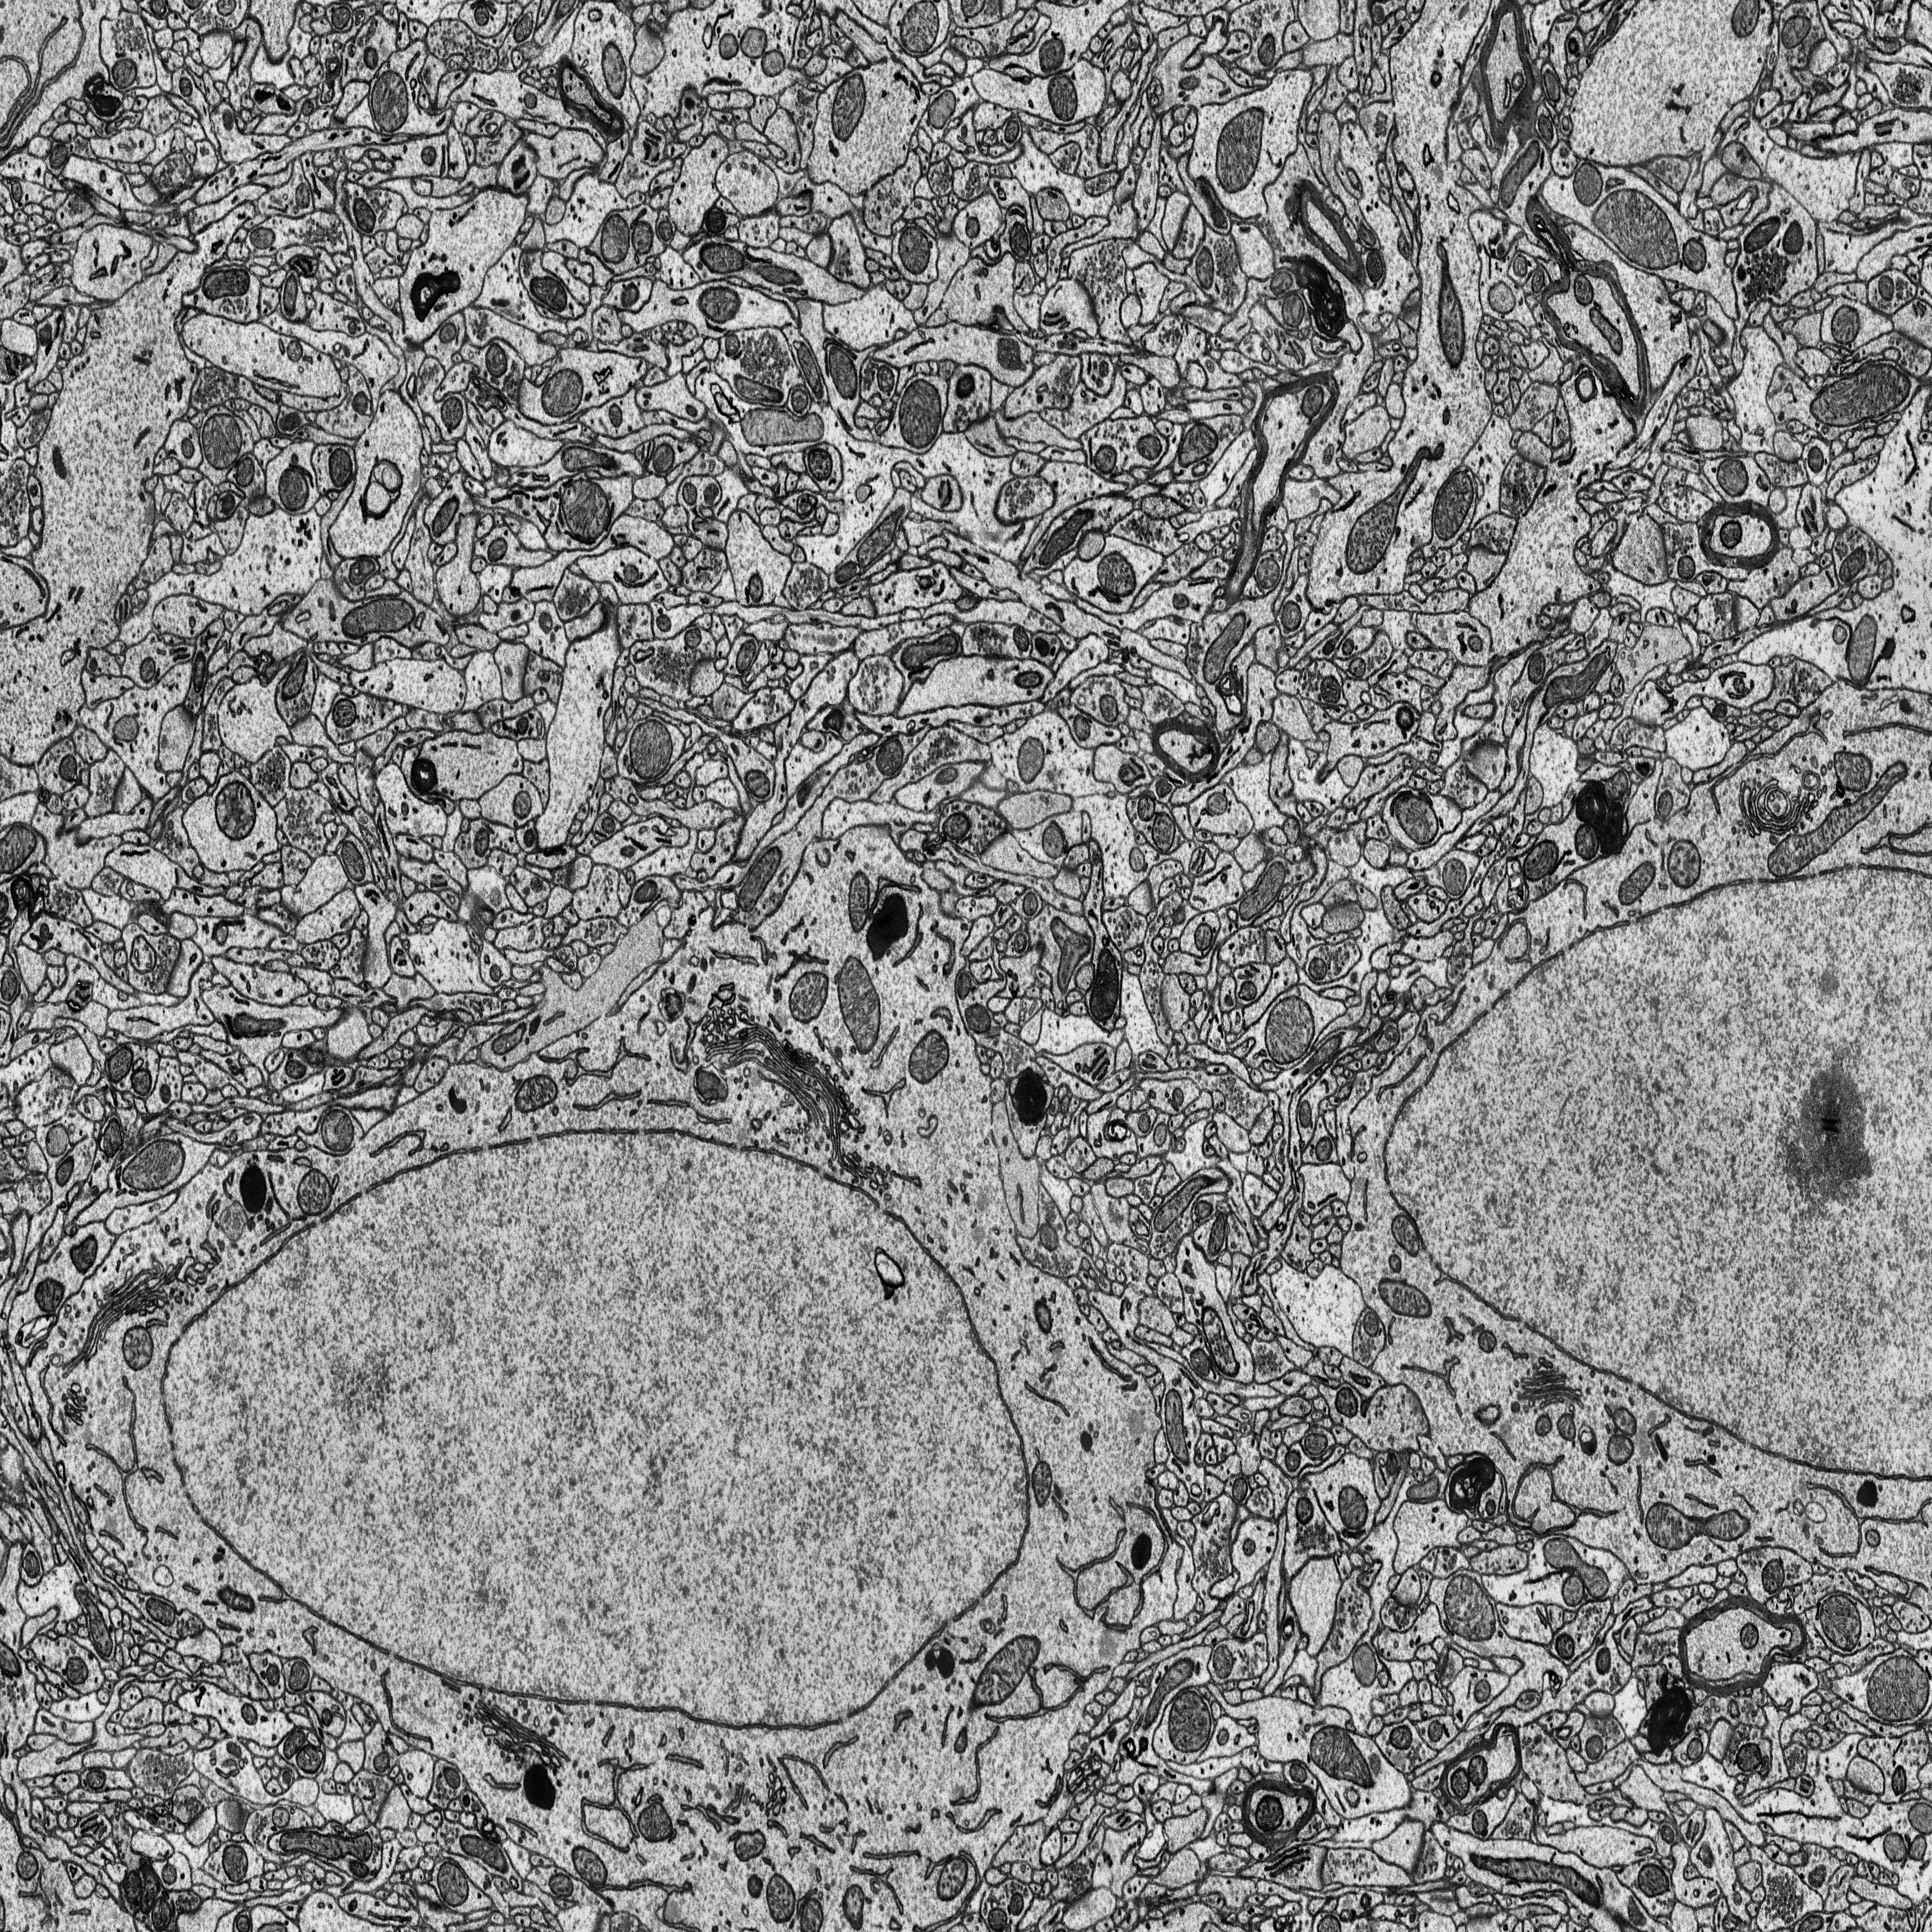
Electron microscopy slice of rat cortex tissue
Slice depth (z): 341
Mitochondria instances in slice: 352